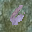
Label: 6